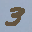
Label: 3